Question: I'm newbie with Wpf application i have this interface
'''
<Window
xmlns="http://schemas.microsoft.com/winfx/2006/xaml/presentation"
xmlns:x="http://schemas.microsoft.com/winfx/2006/xaml"
xmlns:Alg="clr-namespace:AS.Views.DeformableModel"
xmlns:Controls="clr-namespace:Assergs.Windows.Controls;assembly=Assergs.Windows" x:Class="AS.Window1"
Title="Window1"
>
<Grid Margin="0,0,2,0">
<Controls:RibbonPanel Header="Menu" HorizontalAlignment="Left" Margin="0,0,0,31.405" Width="213.388">
<TreeView Width="210.449" HorizontalAlignment="Left" Margin="0,0,0,-1.515"/>
</Controls:RibbonPanel>
<StatusBar Margin="0,472.595,0,0.972" VerticalAlignment="Bottom">
<Label Content="Pret" Height="41.433" Width="36.737"/>
</StatusBar>
<StackPanel Margin="213.388,0,0,31.405">
<Image Height="473.5" Source="image-interface2.jpg"/>
</StackPanel>
</Grid>
</Window>
'''
i got as a result:

as you saw, there is many design error i need to know :
1. How can i display the image at the full stackpanel space ?
2. why the RibbonPanel controller disappeared?
3. How can i change my snippet to make all controller's size depending to the size of the window (image,treeview...)
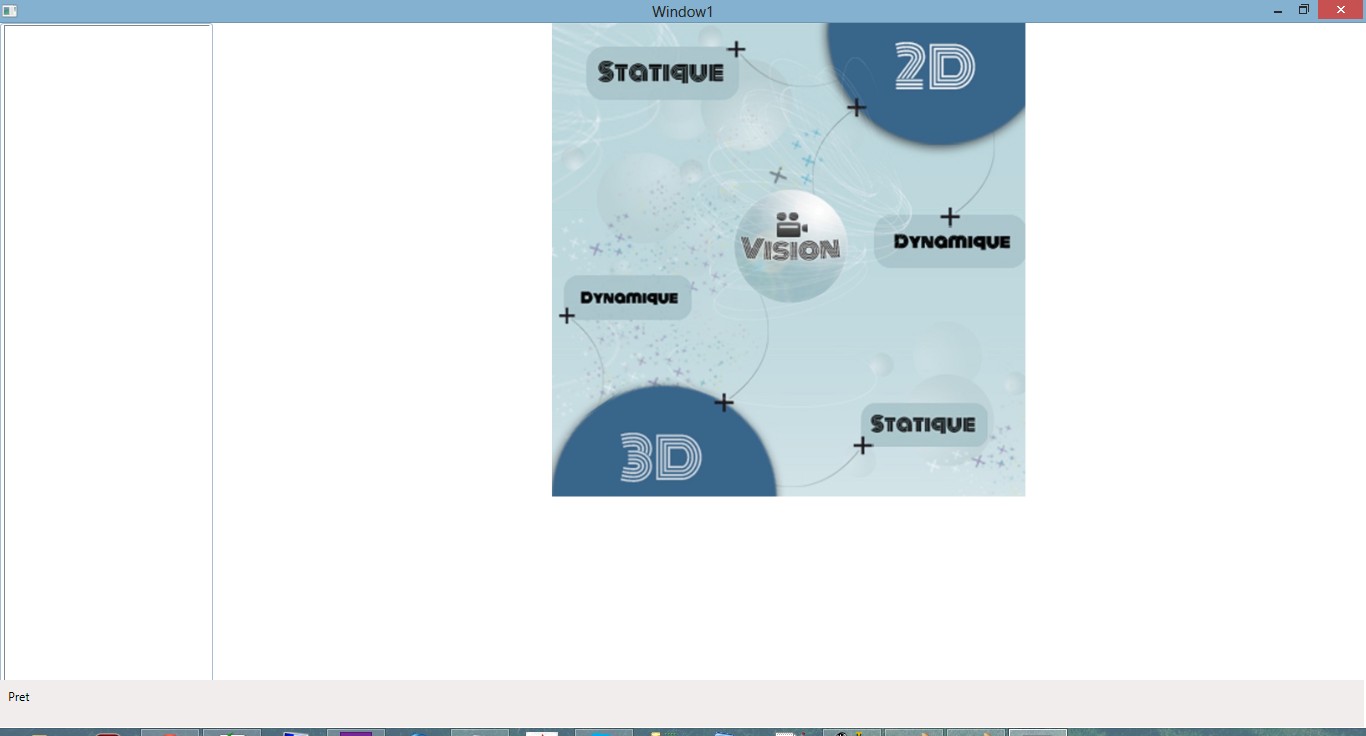
Answer: I think you should to know about wpf's panels and layouts. The grid is an excellent panel and you can get almost any common layout. But for getting this you should works with columns and rows (not only with margins and vertical/horizontal orientations). The stack panel is not the best control for stretching an image: if the stackpanel's orientation is vertical the item'a height is the item's desired height, and if the orientation is horizontal, the item's width is the item's desired width, so, if you want to stretch the image you can group it inside a content control, or (if there is no more controls) do not group.
I suggest you to use a dockpanel, the dock panel alows you put the items in the locations top, right, bottom and left:
'''
<Window
xmlns="http://schemas.microsoft.com/winfx/2006/xaml/presentation"
xmlns:x="http://schemas.microsoft.com/winfx/2006/xaml"
xmlns:Alg="clr-namespace:AS.Views.DeformableModel"
xmlns:Controls="clr-namespace:Assergs.Windows.Controls;assembly=Assergs.Windows" x:Class="AS.Window1"
Title="Window1"
>
<DockPanel Margin="0,0,2,0">
<Controls:RibbonPanel DockPanel.Dock="Left" Header="Menu" Width="213.388">
<TreeView /> <!--The tree view will be vertican and horizontally stretch-->
</Controls:RibbonPanel>
<StatusBar DockPanel.Dock="Bottom" Height="41.433">
<Label Content="Pret" Width="36.737"/>
</StatusBar>
<Image Stretch="UniformToFill" Source="image-interface2.jpg"/> <!--The last item take all aviable space-->
</DockPanel>
</Window>
'''
Hope this helps...